Question:
HTML
'''
<li class="leaf">
// The span is my custom checkbox that wraps around the default checkbox.
<span class="checkbox facetapi-checkbox checked">
// The span above replaces the default checkbox below, which you'll notice has a display:none; I don't want both checkboxes showing.
<input type="checkbox" class="facetapi-checkbox" checked="true" style="display: none; ">
</span>
// This is the anchor tag that I need to click when my custom checkbox is checked.
// It's outside of my custom checkbox span, but shares the same parent.
<a href="/part-finder/field_rep_catalog/heater-1527" rel="nofollow" class="facetapi-active facetapi-checkbox-processed" style="display: none; ">(-)
<span class="element-invisible">Remove Support filter</span>
</a>
</li>
'''
Here is the jQuery used to replace the default checkbox with my custom one:
'''
//Checkbox Image Replacement
$('.faceted_search_column input[type=checkbox]').each(function() {
var span = $('<span class="' + $(this).attr('type') + ' ' + $(this).attr('class') + '"></span>').click(doCheck).mousedown(doDown).mouseup(doUp);
if ($(this).is(':checked')) {
span.addClass('checked');
}
$(this).wrap(span).hide();
});
// You'll notice that when this function is run, I've attempted to use .closest() to find the nearest anchor and then do a .triggerHandler('click') to click that anchor it finds. This obviously didn't work. Should I use .parent() to move back in the DOM?
function doCheck() {
if ($(this).hasClass('checked')) {
// This was my attempt to click the anchor when doCheck function is run.
$(this).closest('a.facetapi-checkbox-processed').triggerHandler('click');
$(this).removeClass('checked');
$(this).children().prop("checked", false);
} else {
$(this).parents('a.facetapi-checkbox-processed').triggerHandler('click');
$(this).addClass('checked');
$(this).children().prop("checked", true);
}
}
function doDown() {
$(this).addClass('clicked');
}
function doUp() {
$(this).removeClass('clicked');
}
'''
What do you guys recommend as the most efficient way to trigger that anchor click when the user toggles the checkbox? It's a faceted search anchor, so I need both checked or unchecked to trigger the same anchor tag.
Thanks in advance for those who take the time to help me out.
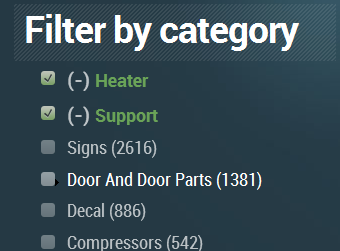
Answer: Closest only looks at an elements direct ancestors. you can use a combination of closest('li') and find('a') to accomplish your goal.
'''
$(this).closest('li').find('a.facetapi-checkbox-processed').click();
'''
TriggerHandler does not bubble up the dom tree, so its trying to trigger the click on the Anchor only, which there is no trigger bound to the Anchor tag. Use trigger('click') or simply .click() to have the event propagate up to your event handler on the span, or change the find to look directly for the span.